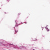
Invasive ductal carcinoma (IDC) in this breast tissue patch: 0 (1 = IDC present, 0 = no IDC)